Interaction volume radius: 5 \u00c5
Interaction volume height: 10 \u00c5
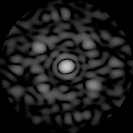
Disorder parameter: 0.6453